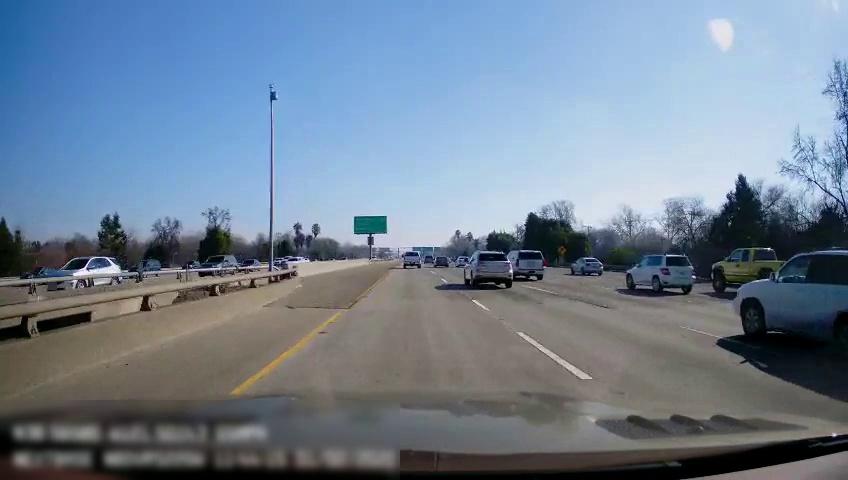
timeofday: Day
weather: Sunny
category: Drivable Space
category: Vehicles | Car
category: Vehicles | Car
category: Vehicles | SUV
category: Vehicles | Car
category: Vehicles | Car
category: Vehicles | SUV
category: Vehicles | SUV
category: Vehicles | Truck
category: Drivable Space
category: Vehicles | Truck
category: Vehicles | SUV
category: Vehicles | Car
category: Vehicles | SUV
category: Vehicles | SUV
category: Vehicles | Car
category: Vehicles | Truck
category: Vehicles | SUV
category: Vehicles | Van
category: Vehicles | Car
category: Lanes | Current Lane
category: Lanes | Current Lane
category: Lanes | Alternate Lane
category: Traffic | Signs
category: Traffic | Signs
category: Traffic | Signs
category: Traffic | Signs